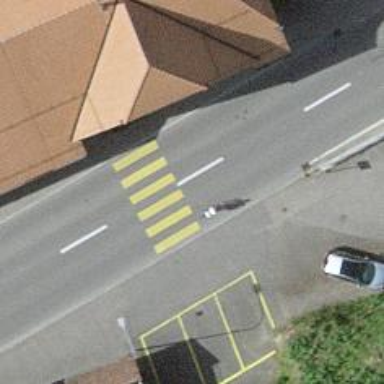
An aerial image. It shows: Marked road crossing.